The plot is a signal-to-image rendering of a rotating shaft's vibration measurement. Classify the rotor condition as one of: normal, misalignment, unbalance, looseness.
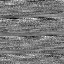
Answer: looseness